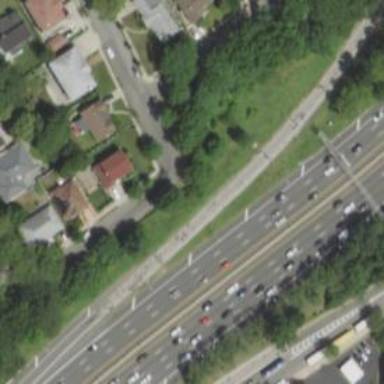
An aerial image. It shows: Motorway link.